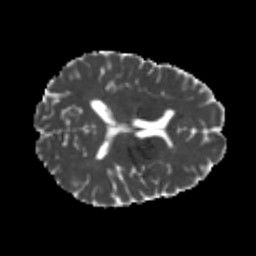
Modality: MD
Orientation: axial
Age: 24
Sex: male
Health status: healthy
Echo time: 0.074 s